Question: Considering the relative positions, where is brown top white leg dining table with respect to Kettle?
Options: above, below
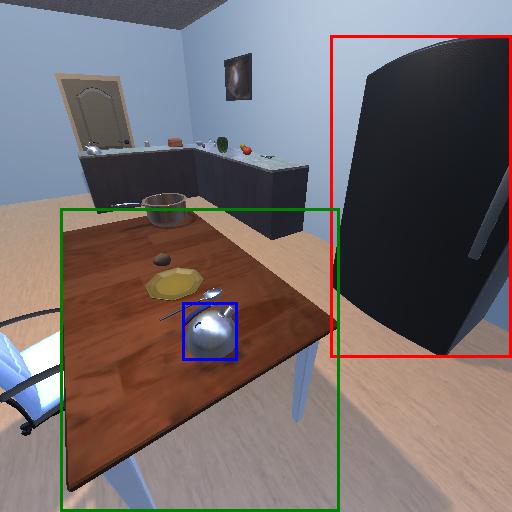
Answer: above